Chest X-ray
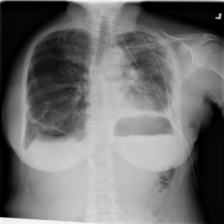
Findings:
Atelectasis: negative
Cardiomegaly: negative
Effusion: positive
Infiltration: positive
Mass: negative
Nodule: negative
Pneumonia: negative
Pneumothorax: positive
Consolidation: negative
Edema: negative
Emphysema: negative
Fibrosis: negative
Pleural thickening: negative
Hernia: negative